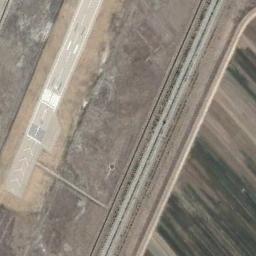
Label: runway